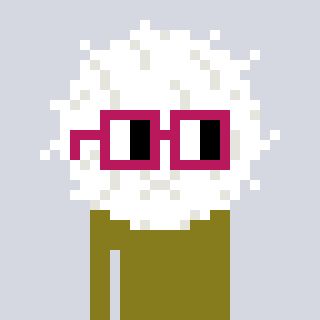
a pixel art character with square dark red glasses, a cottonball-shaped head and a gunk-colored body on a cool background